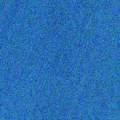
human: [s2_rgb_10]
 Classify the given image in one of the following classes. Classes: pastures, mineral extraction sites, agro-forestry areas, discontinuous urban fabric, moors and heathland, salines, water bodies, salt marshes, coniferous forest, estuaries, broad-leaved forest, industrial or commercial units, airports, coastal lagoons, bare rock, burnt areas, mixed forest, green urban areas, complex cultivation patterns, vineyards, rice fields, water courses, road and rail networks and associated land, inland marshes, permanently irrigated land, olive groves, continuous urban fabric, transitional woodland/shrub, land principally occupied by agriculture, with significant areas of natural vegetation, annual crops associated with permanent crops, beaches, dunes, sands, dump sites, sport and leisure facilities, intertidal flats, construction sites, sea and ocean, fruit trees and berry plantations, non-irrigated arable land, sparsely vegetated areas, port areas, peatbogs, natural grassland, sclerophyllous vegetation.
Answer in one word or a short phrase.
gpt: sea and ocean